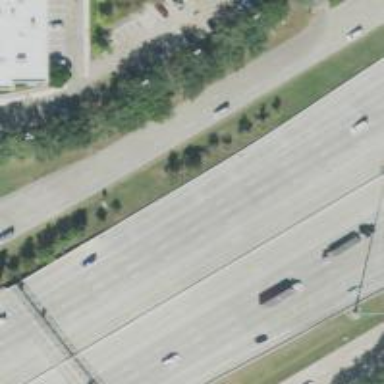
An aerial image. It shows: Secondary road with frontage road alongside.